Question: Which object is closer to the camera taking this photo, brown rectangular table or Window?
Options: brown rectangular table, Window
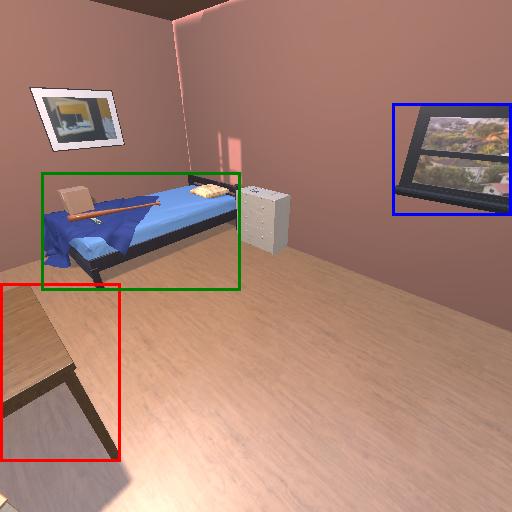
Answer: brown rectangular table